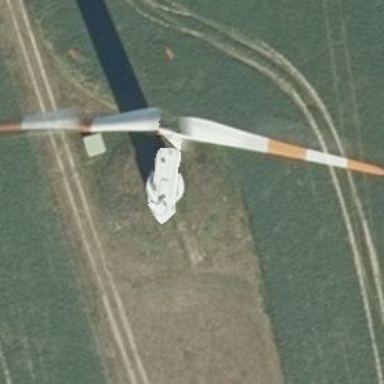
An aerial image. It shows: Wind generator in the form of horizontal axis wind turbine.